Field crop: tomato
Growth stage: 1
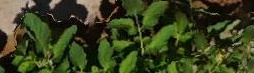
Species: tomato